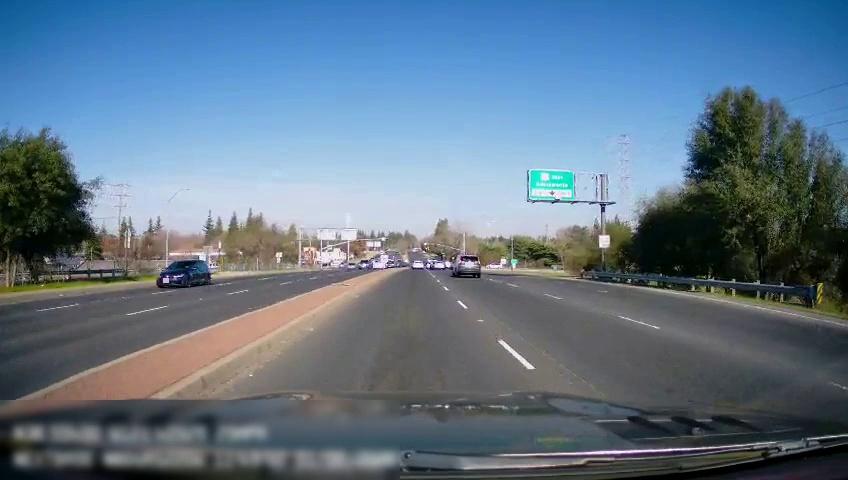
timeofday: Day
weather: Sunny
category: Drivable Space
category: Drivable Space
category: Vehicles | SUV
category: Vehicles | SUV
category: Vehicles | Car
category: Vehicles | SUV
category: Vehicles | SUV
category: Vehicles | Car
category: Lanes | Current Lane
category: Lanes | Alternate Lane
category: Lanes | Opposite Lane
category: Lanes | Opposite Lane
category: Traffic | Signs